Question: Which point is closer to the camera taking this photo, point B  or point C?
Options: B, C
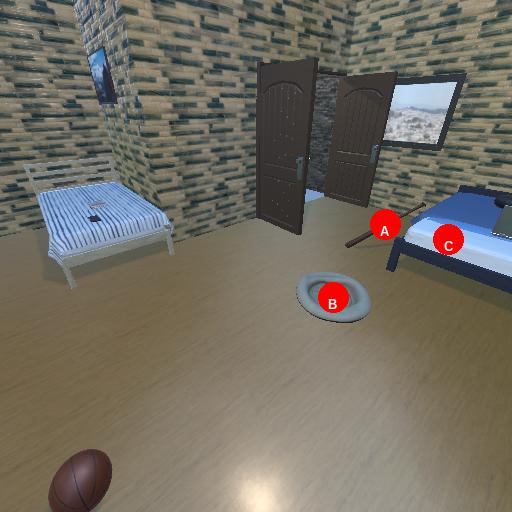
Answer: B